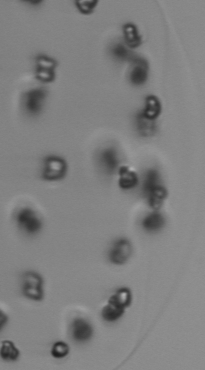
Label: Phaeocystis